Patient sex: F
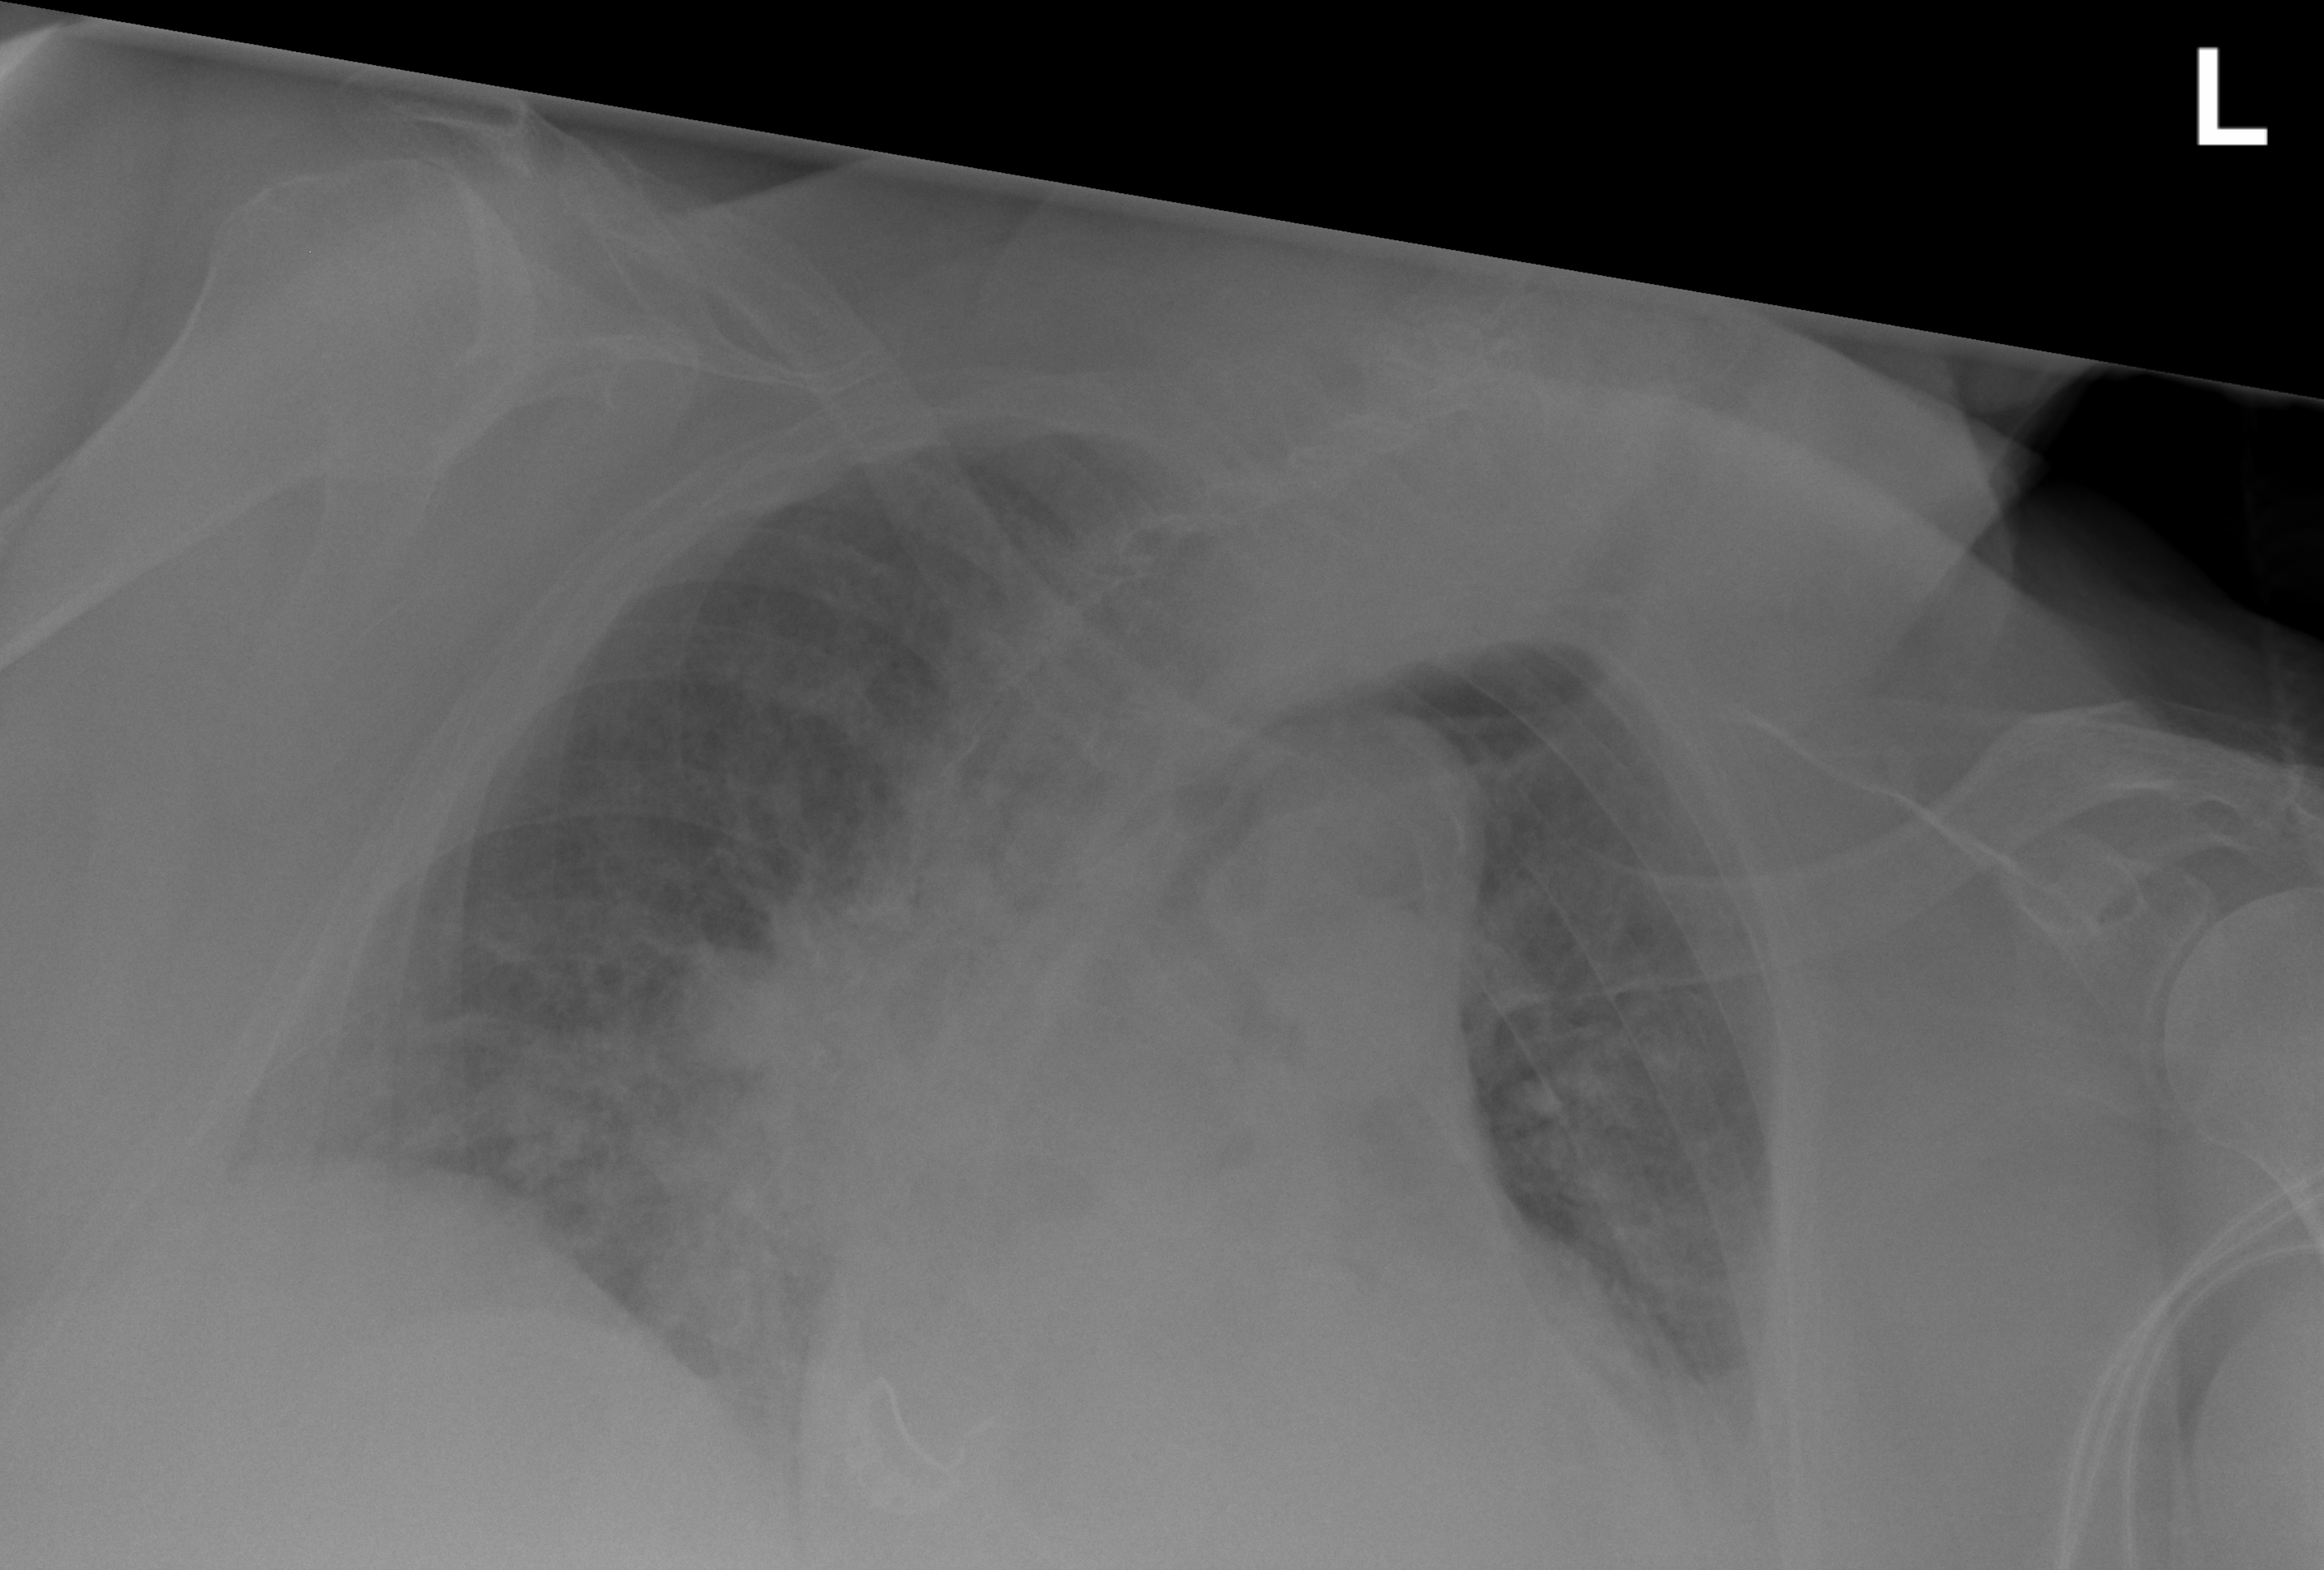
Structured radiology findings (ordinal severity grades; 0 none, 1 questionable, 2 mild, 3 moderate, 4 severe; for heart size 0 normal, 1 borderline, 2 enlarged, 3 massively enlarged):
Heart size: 2
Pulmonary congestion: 2
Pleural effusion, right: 1
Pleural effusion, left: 2
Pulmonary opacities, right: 2
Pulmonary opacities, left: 2
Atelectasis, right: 2
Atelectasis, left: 2